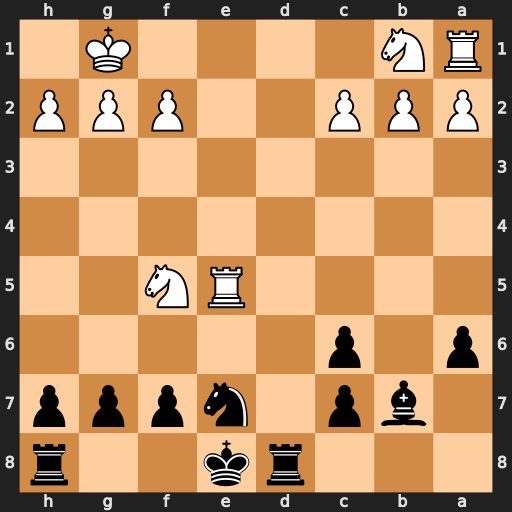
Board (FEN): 3rk2r/1bp1nppp/p1p5/4RN2/8/8/PPP2PPP/RN4K1
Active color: b
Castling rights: k
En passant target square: -
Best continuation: Rd1+ Re1 Rxe1#